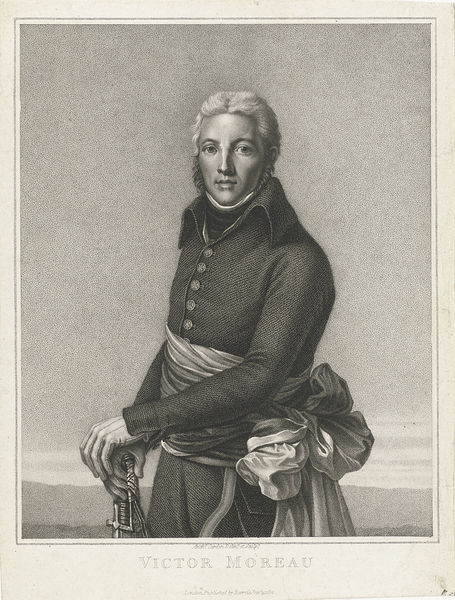
Titel: Portret van generaal Jean Victor Marie Moreau
Künstler: Antoine Cardon
Standort: Amsterdam
Institution: Rijksmuseum
Schlagwörter: gravure, épée, ceinture, dessin, habit, moreau, français, victor, victor moreau